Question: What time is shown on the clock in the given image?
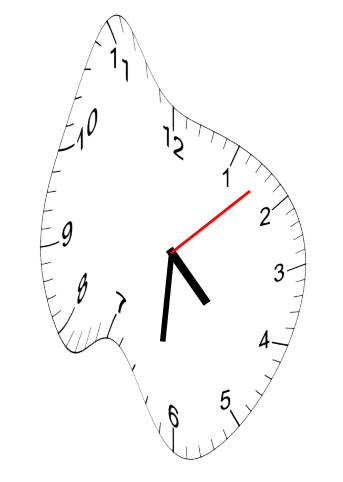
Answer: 04:31:08